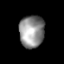
Tissue: lung
Cell type: Endothelial cells
Senescence score: 0.561
Nuclear area (px): 789
Mean DAPI intensity: 143.815